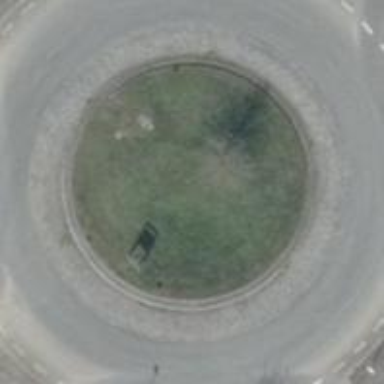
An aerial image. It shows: Unclassified road with asphalt surface leading to roundabout.